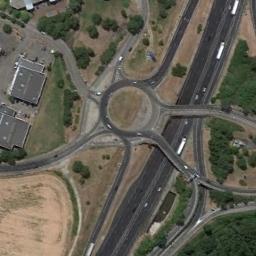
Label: roundabout